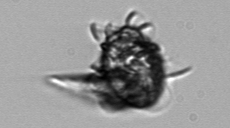
Label: Tontonia_appendiculariformis